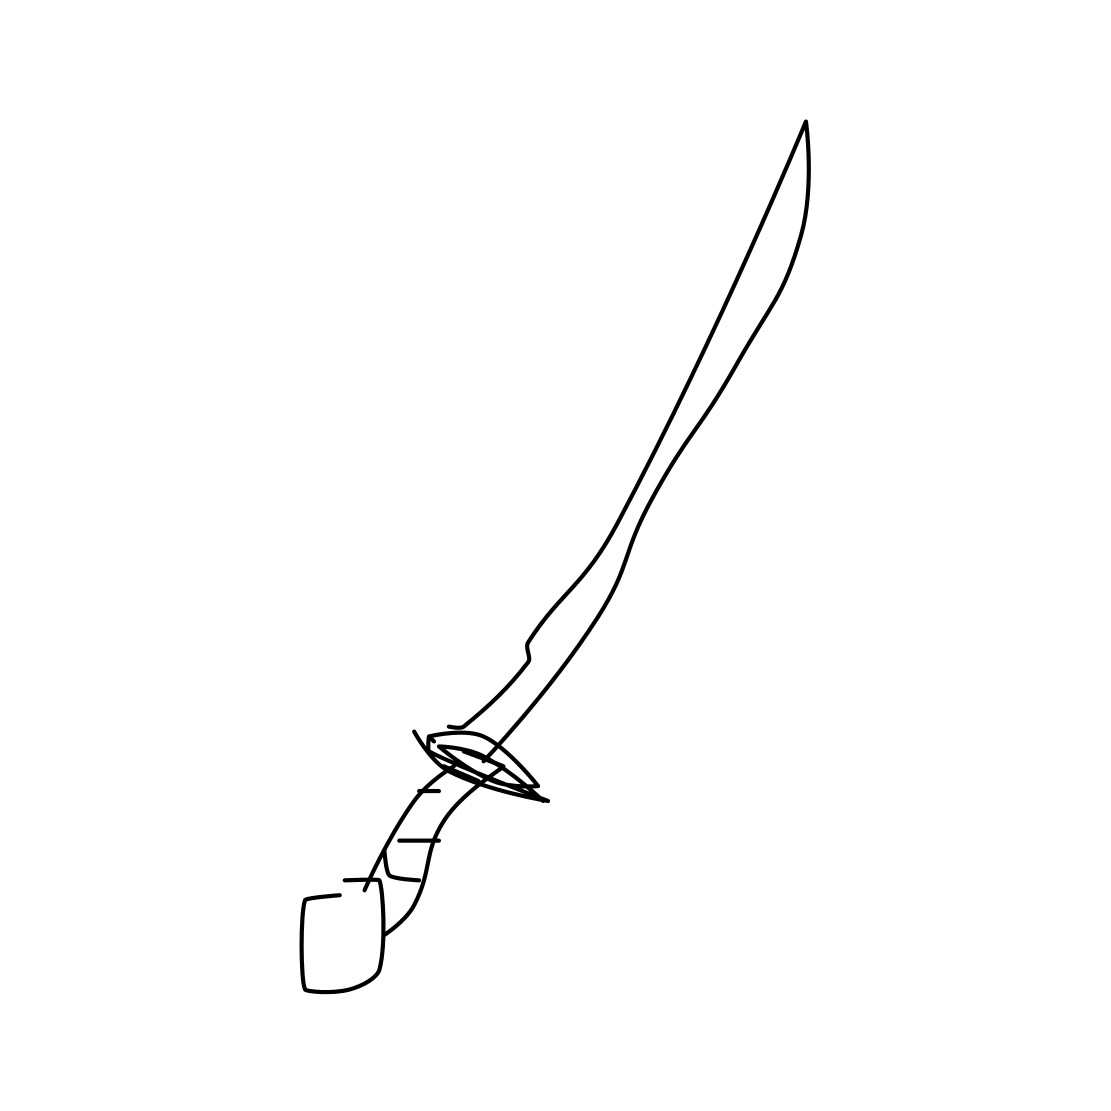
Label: sword